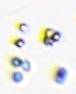
Label: Phaeocystis